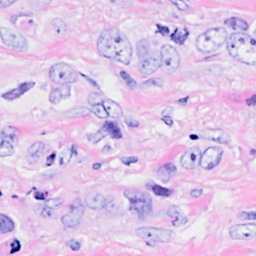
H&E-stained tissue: Breast